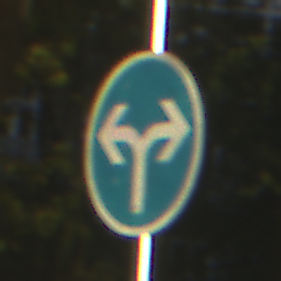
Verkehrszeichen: VorgeschriebeneFahrtrichtungRechtsOderLinks
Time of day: SunriseSunset
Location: Outdoor (Nature)
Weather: PartlyCloudy
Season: NotSpecified
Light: Natural